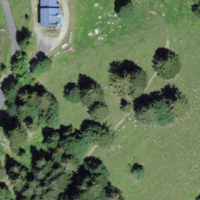
EUNIS habitat code: 23
Species observed at this site:
Gentiana verna
Campanula glomerata